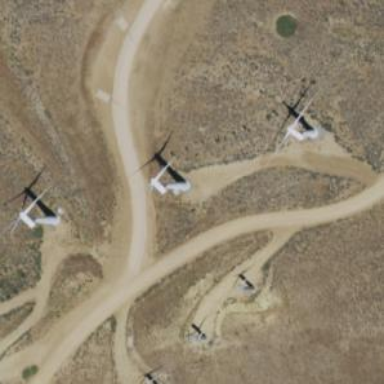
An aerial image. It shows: Wind generator powered by wind turbine.